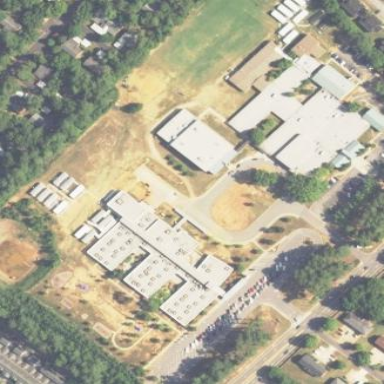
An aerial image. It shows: School building.